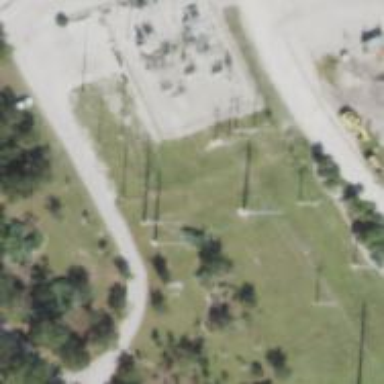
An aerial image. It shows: Power pole.